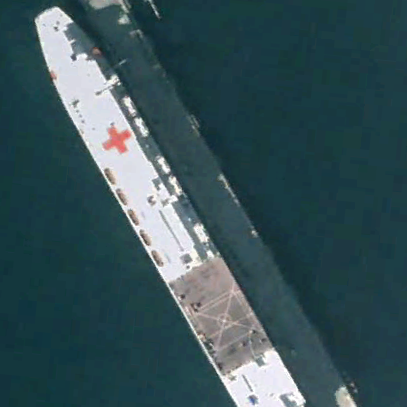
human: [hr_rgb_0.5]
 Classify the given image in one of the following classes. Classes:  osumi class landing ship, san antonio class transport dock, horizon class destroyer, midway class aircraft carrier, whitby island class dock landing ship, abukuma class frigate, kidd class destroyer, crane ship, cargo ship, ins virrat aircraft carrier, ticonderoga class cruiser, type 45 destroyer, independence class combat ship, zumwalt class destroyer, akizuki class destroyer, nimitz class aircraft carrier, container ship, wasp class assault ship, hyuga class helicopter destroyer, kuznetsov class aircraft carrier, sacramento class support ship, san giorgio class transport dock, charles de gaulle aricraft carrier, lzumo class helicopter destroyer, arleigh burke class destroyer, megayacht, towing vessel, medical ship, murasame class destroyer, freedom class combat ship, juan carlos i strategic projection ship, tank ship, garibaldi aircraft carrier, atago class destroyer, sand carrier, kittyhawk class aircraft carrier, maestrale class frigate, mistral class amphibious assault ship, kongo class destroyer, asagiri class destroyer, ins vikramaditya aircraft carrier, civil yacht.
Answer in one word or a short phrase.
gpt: Medical ship